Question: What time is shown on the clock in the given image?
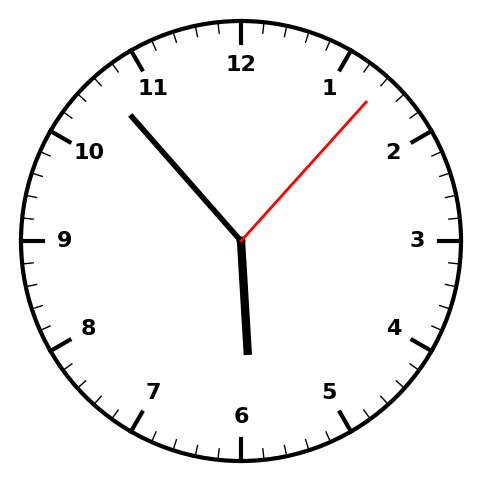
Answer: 05:53:07